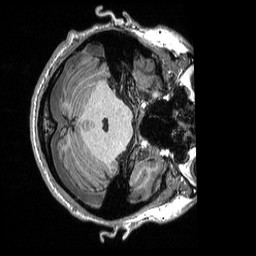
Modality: T1w
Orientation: axial
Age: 24
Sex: male
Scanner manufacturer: siemens
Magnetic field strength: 3 T
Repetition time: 2.3 s
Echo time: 0.00298 s